Question: A part of my HTML looks like this:

Now of course I want some of this text to go to a new line. I can put '<br>' after each line, but I was wondering whether there is a better/easier way to do it because it could be pretty annoying with long text like this. Like could I use a 'foreach' for this or something?
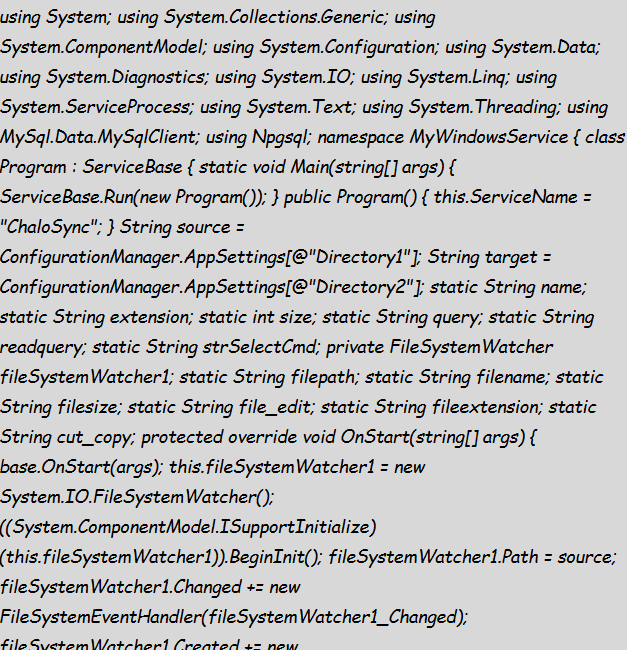
Answer: add your text into 'pre' tag:
'''
<pre>
.. your text
</pre>
'''
and you do not need add 'br' after each line.